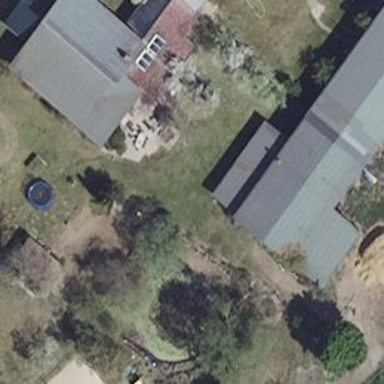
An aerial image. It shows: Detached building with skillion roof shape.